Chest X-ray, PA view. Patient: 62 years old, sex M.
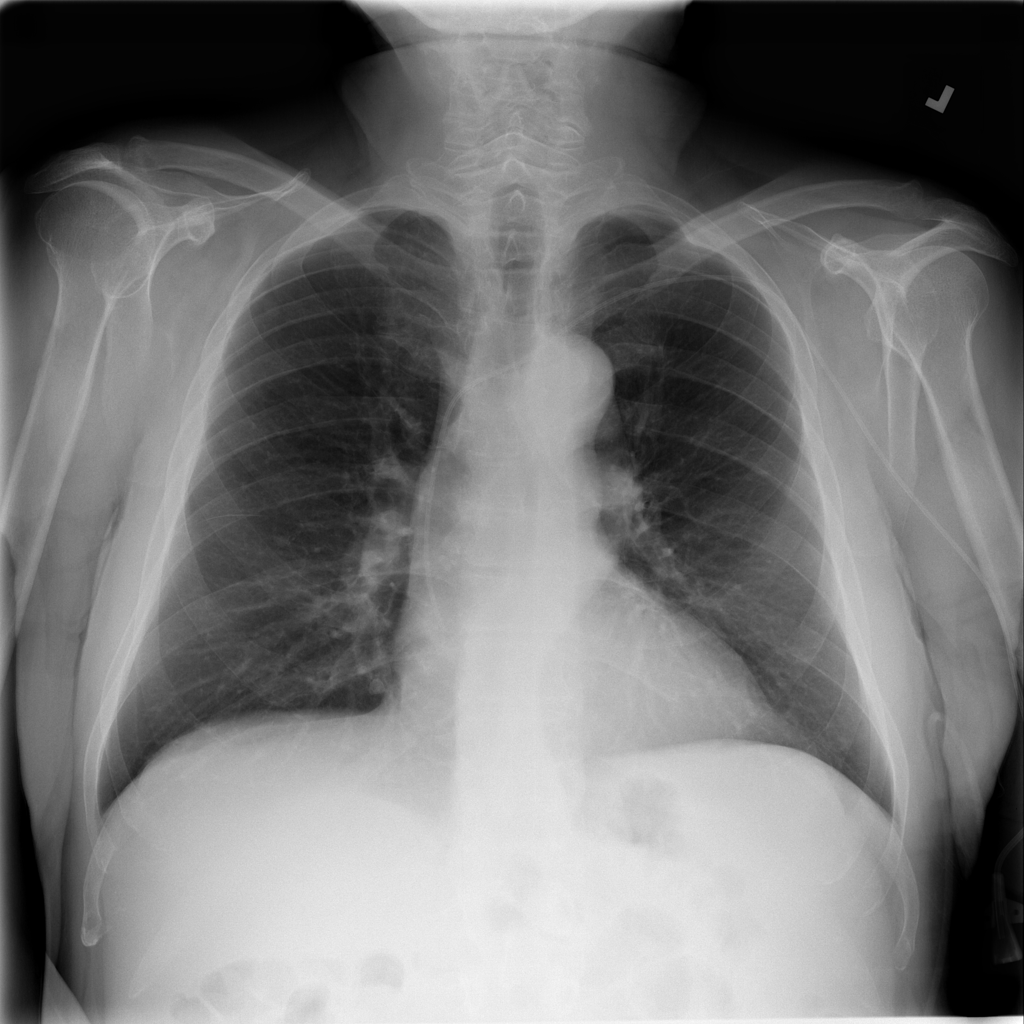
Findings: No Finding